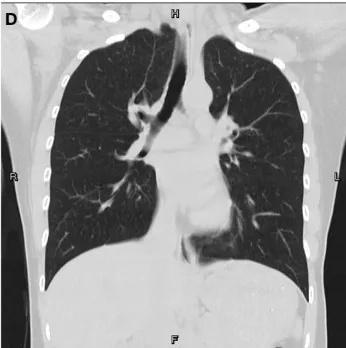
Computed tomography plain scans of the chest. (C,D) Postoperative views. (D) Coronal position. The tracheoesophageal fistula was repaired. The natural physiological interval lies across the trachea and esophagus, remodeling a tracheal cavity and an esophageal lumen.
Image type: radiology (ct)